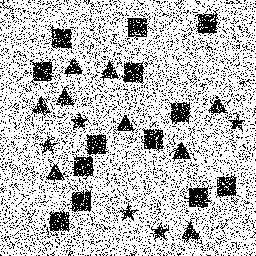
Squares: 13
Triangles: 9
Stars: 5
Total shapes: 27